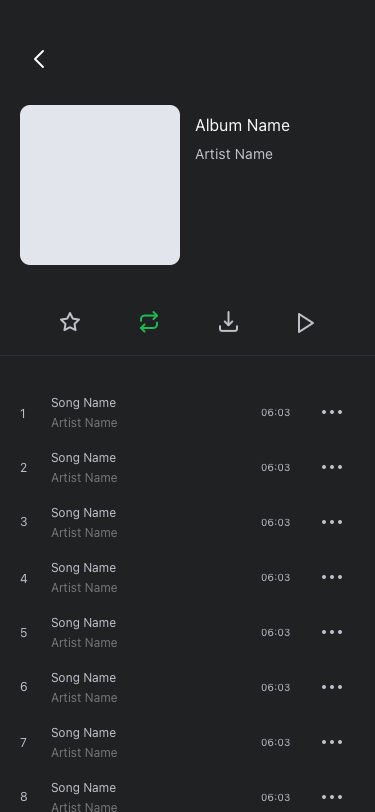
Text in this UI design:
8
Song Name
Artist Name
06:03
7
Song Name
Artist Name
06:03
6
Song Name
Artist Name
06:03
5
Song Name
Artist Name
06:03
4
Song Name
Artist Name
06:03
3
Song Name
Artist Name
06:03
2
Song Name
Artist Name
06:03
1
Song Name
Artist Name
06:03
Artist Name
Album Name